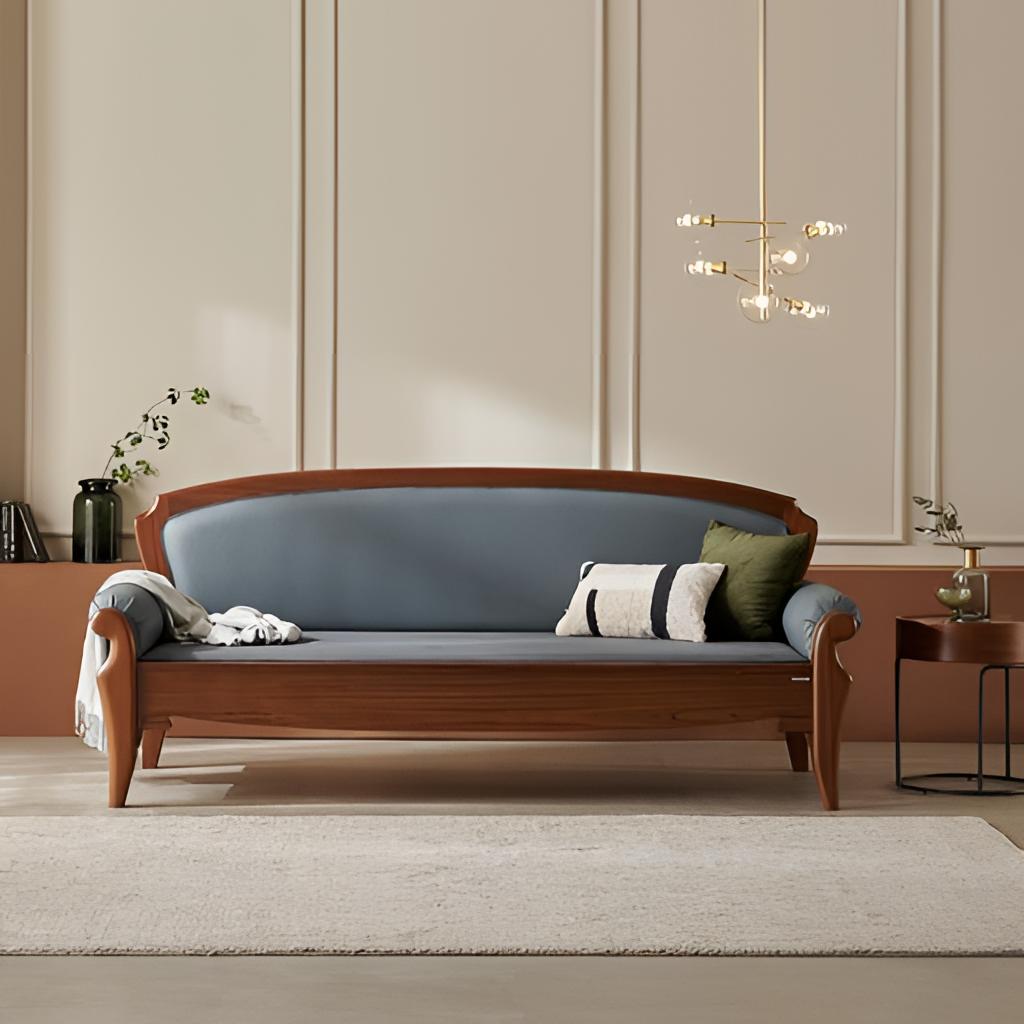
fabric sofa, living room, classic, beige wood flooring, with plank pattern, beige paint wallpaper, with solid pattern